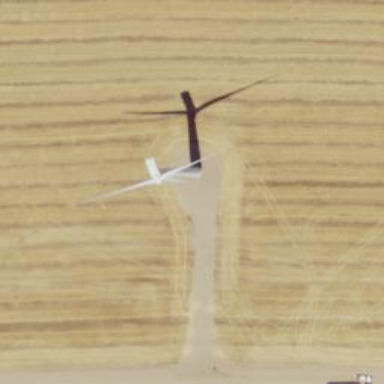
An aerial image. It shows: Wind generator using horizontal axis wind turbines.